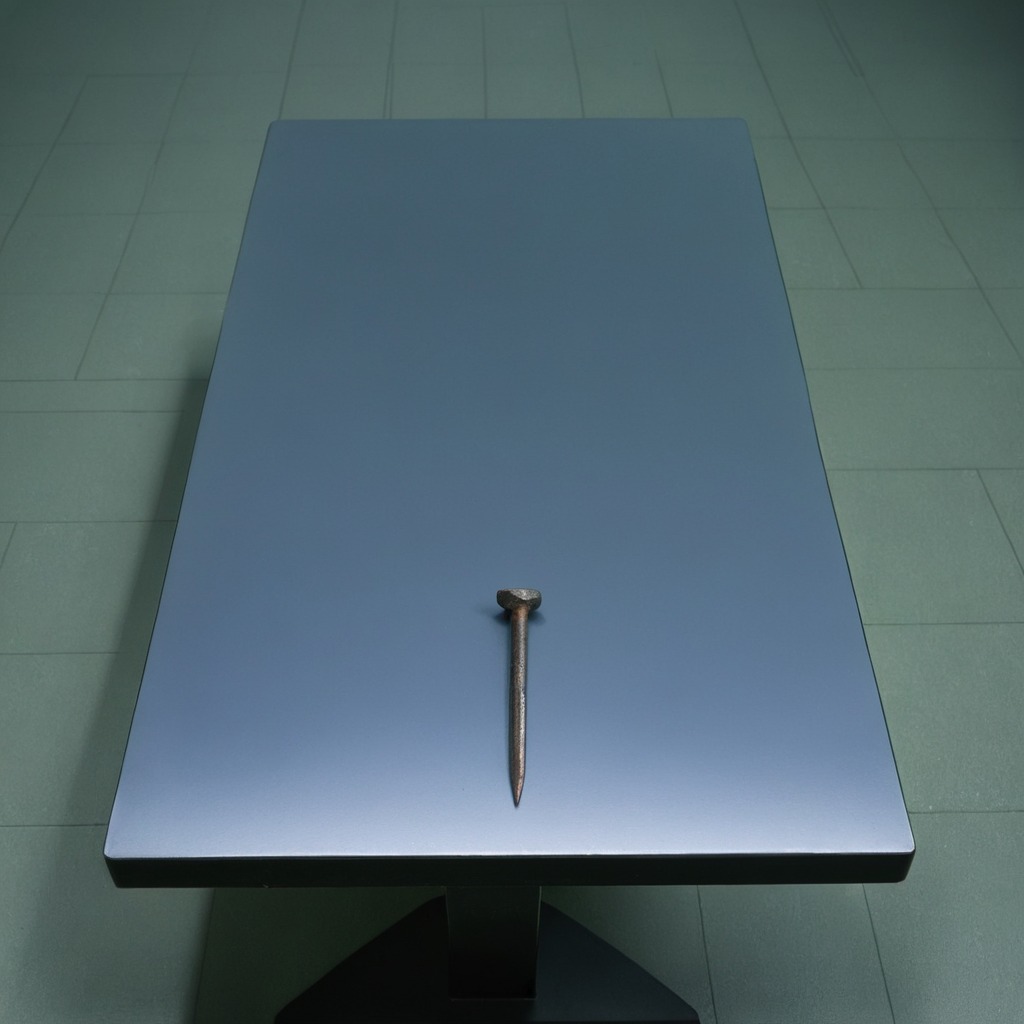
A nail is lying on a clean empty table in a railway signal maintenance room lit by harsh overhead fluorescents.